Question: There seems to be quite a bit of information for plotting NMDS outputs (i.e. NMDS1 vs NMDS1) using 'ggplot2' however I cannot find a way to plot the 'vegan::stressplot()' (shepard's plot) using 'ggplot2'.
Is there a way to produce a 'ggplot2' version of a 'metaMDS' output?
'''
library(vegan)
set.seed(2)
community_matrix = matrix(
sample(1:100,300,replace=T),nrow=10,
dimnames=list(paste("community",1:10,sep=""),paste("sp",1:30,sep="")))
example_NMDS=metaMDS(community_matrix, k=2)
stressplot(example_NMDS)
'''

<URL>
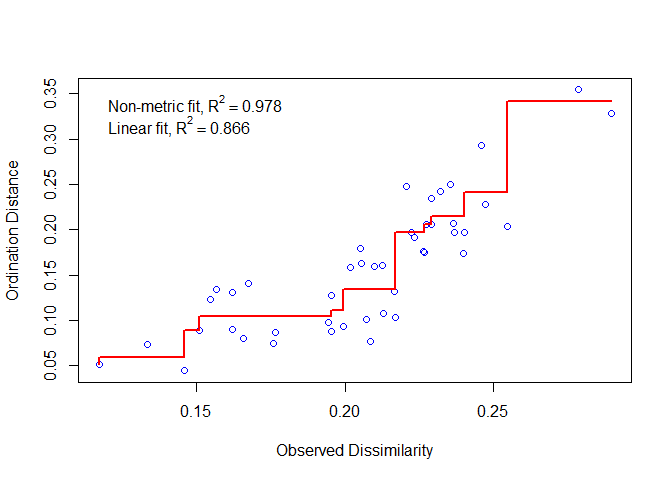
Answer: Here's a workaround to plot a very similar plot using 'ggplot2'.The trick was to get the structure of the 'stressplot(example_NMDS)' and extract the data stored in that object. I used the 'tidyverse' package that includes 'ggplot' and other packages such as 'tidyr' that contains the 'pivot_longer' function.
'''
library(vegan)
library(tidyverse)
# Analyze the structure of the stressplot
# Notice there's an x, y and yf list
str(stressplot(example_NMDS))
# Create a tibble that contains the data from stressplot
df <- tibble(x = stressplot(example_NMDS)$x,
y = stressplot(example_NMDS)$y,
yf = stressplot(example_NMDS)$yf) %>%
# Change data to long format
pivot_longer(cols = c(y, yf),
names_to = "var")
# Create plot
df %>%
ggplot(aes(x = x,
y = value)) +
# Add points just for y values
geom_point(data = df %>%
filter(var == "y")) +
# Add line just for yf values
geom_step(data = df %>%
filter(var == "yf"),
col = "red",
direction = "vh") +
# Change axis labels
labs(x = "Observed Dissimilarity", y = "Ordination Distance") +
# Add bw theme
theme_bw()
'''
<URL>